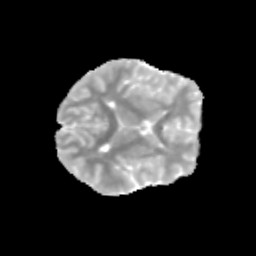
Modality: MD
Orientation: axial
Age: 11
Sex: female
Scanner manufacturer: siemens
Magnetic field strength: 3 T
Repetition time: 3.8 s
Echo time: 0.07 s